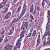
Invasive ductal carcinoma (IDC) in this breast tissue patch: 1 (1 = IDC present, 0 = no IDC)